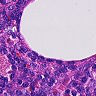
Metastatic tissue present: no